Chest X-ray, PA view. Patient: 63 years old, sex F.
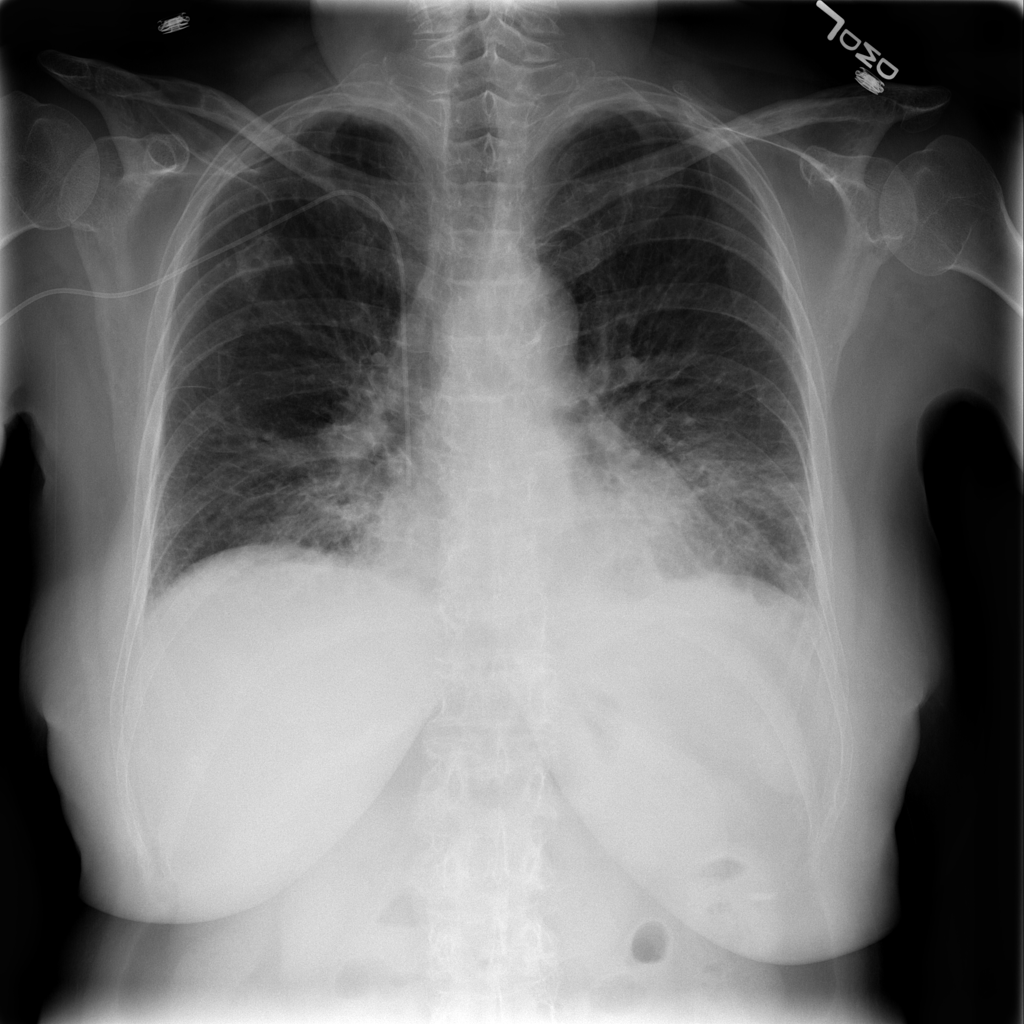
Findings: Atelectasis, Consolidation